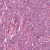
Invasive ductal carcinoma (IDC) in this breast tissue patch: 1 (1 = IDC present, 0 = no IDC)